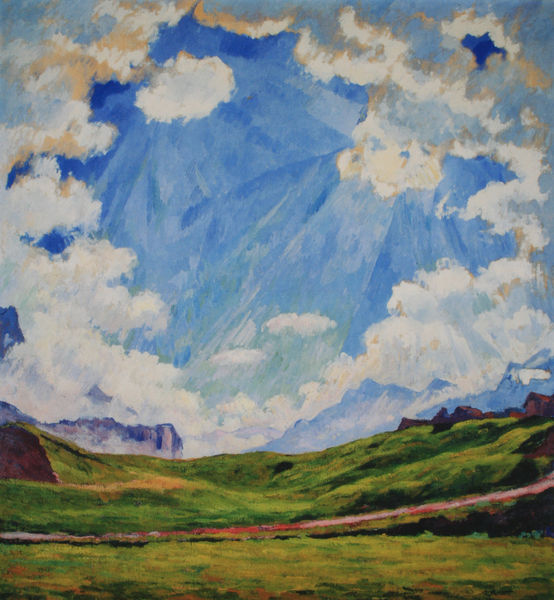
Titel: Die Lerche
Künstler: Giovanni Giacometti
Standort: Chur
Institution: Bündner Kunstmuseum
Schlagwörter: blue, green, cloud, clouds, heaven, sky, field, hills, landscape, mountain, mountains, sun, grass, light, path, road, valley, shine, glow, aurora